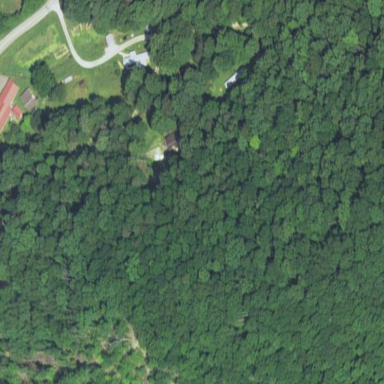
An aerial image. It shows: Mixed deciduous forest known for producing timber and wood.